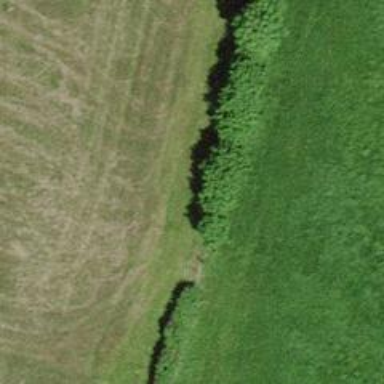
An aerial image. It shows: Hedge acting as barrier.